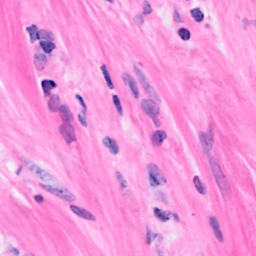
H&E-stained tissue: Breast